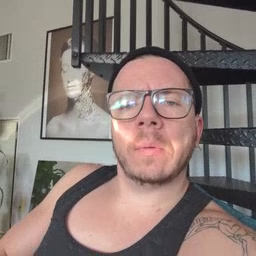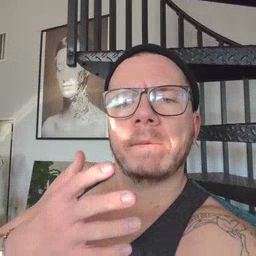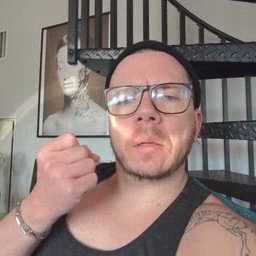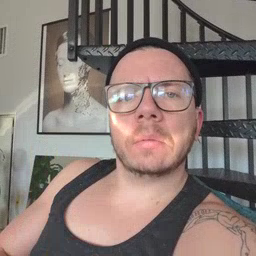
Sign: fast